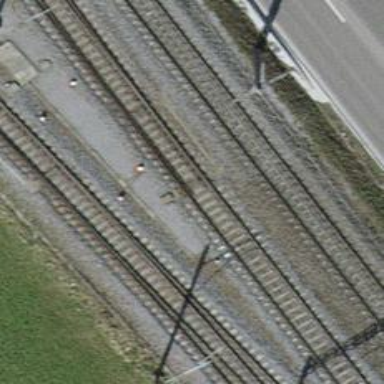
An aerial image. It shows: Railway switch.